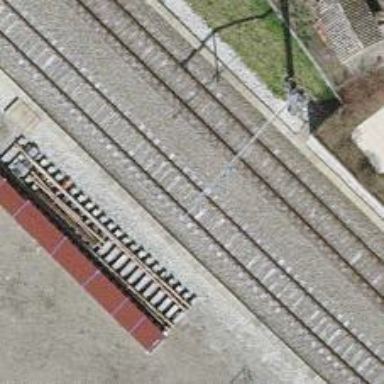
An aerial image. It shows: Siding railway track with electrified contact line.